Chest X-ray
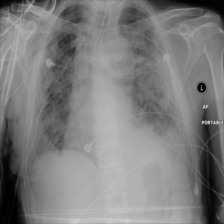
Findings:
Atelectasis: negative
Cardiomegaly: negative
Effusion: negative
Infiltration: negative
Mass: negative
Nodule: negative
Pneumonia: negative
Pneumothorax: positive
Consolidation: negative
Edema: negative
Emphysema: negative
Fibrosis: negative
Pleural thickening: negative
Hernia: negative